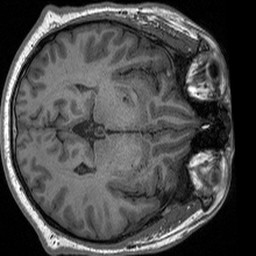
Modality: T1w
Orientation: axial
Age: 28
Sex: male